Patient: sex M, age 74
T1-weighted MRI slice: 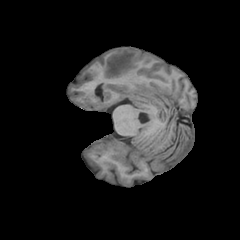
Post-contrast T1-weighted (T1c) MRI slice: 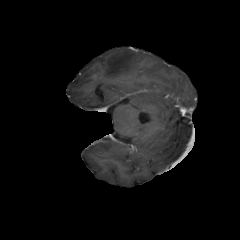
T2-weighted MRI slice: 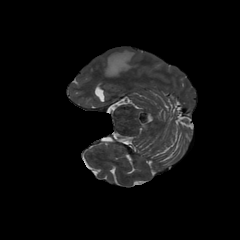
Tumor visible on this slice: yes
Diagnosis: Glioblastoma, IDH-wildtype
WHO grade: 4